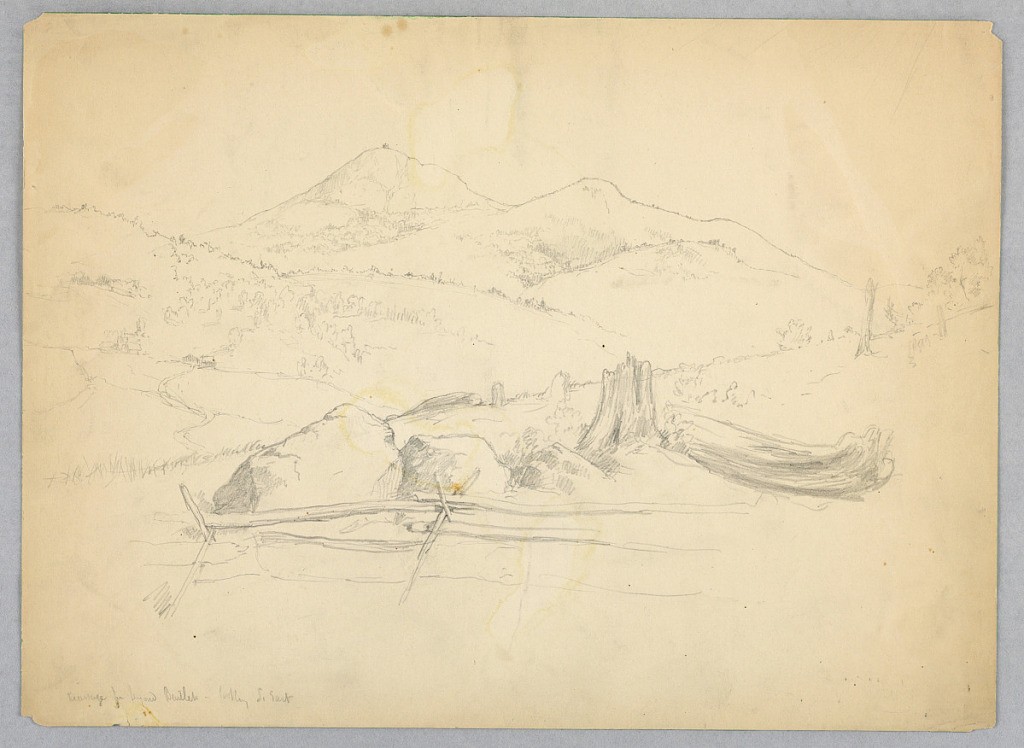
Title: Mt. Kearsarge from Beyond Bartlett
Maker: Daniel Huntington, American, 1816–1906
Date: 1854
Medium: Graphite on paper
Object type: Drawing
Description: Wood fence in front of meadow with rocks and tree stumps in foreground. Road to Bartlett with houses, at left. Mount Kearsarge beyond, at center.